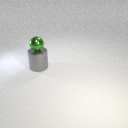
large gray metal cylinder below small green metal sphere